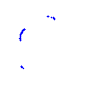
Particle: proton